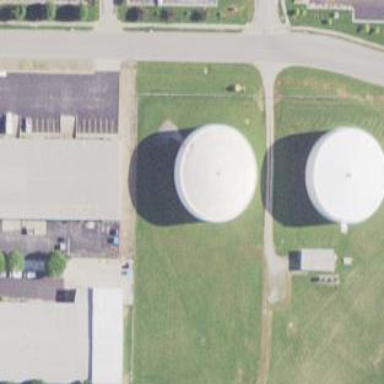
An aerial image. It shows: Water storage area.